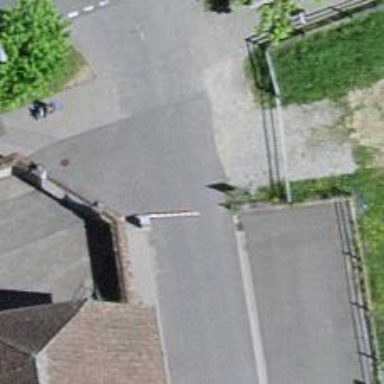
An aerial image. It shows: Lift gate barrier.